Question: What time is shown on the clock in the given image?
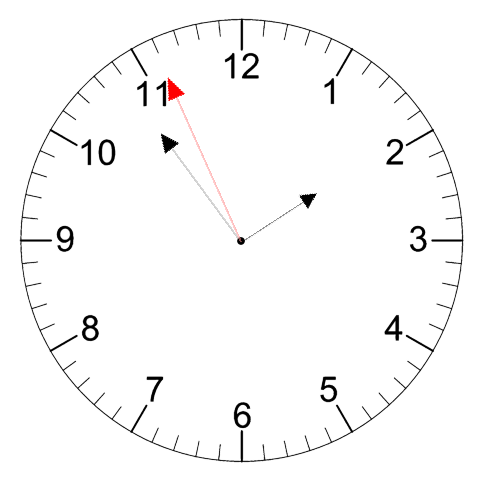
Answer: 01:53:56